You are looking at the short-time Fourier spectrogram of a bearing's acceleration signal. Diagnose the bearing from this image, choosing from: normal, inner_race, outer_race, ball.
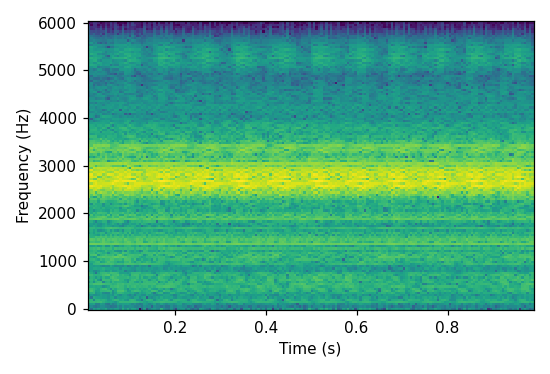
Answer: outer_race